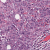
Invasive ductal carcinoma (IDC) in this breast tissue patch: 1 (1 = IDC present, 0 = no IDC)